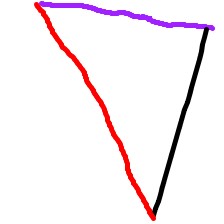
Shape: triangle